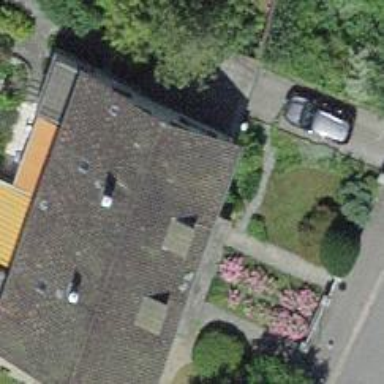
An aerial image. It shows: Semidetached house.